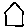
Label: house